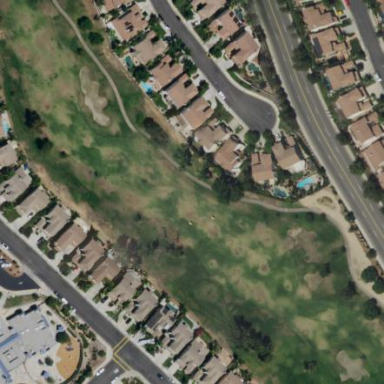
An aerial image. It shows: Scenic golf fairway.